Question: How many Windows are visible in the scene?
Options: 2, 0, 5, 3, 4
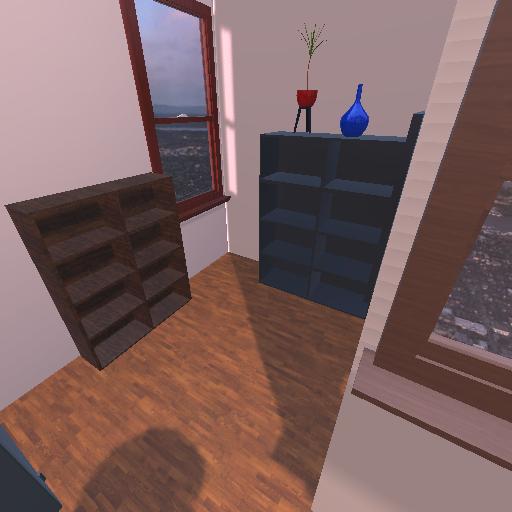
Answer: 2